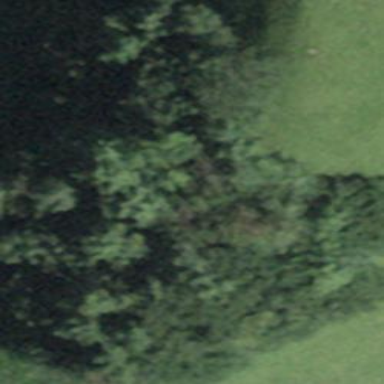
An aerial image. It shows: Forest area.